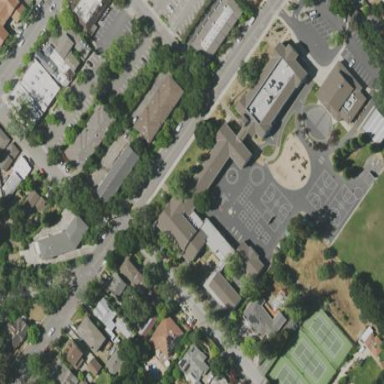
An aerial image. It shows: Asphalt schoolyard for leisure land.